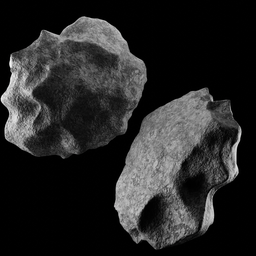
Label: nature